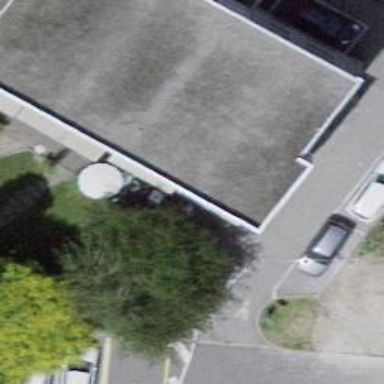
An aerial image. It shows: Ice cream stand or shop.